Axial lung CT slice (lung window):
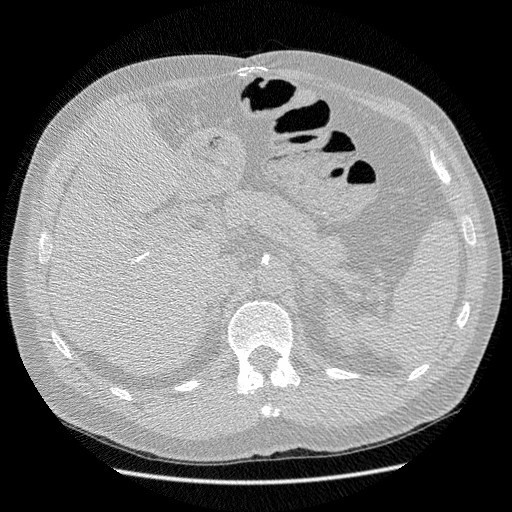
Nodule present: no